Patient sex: F
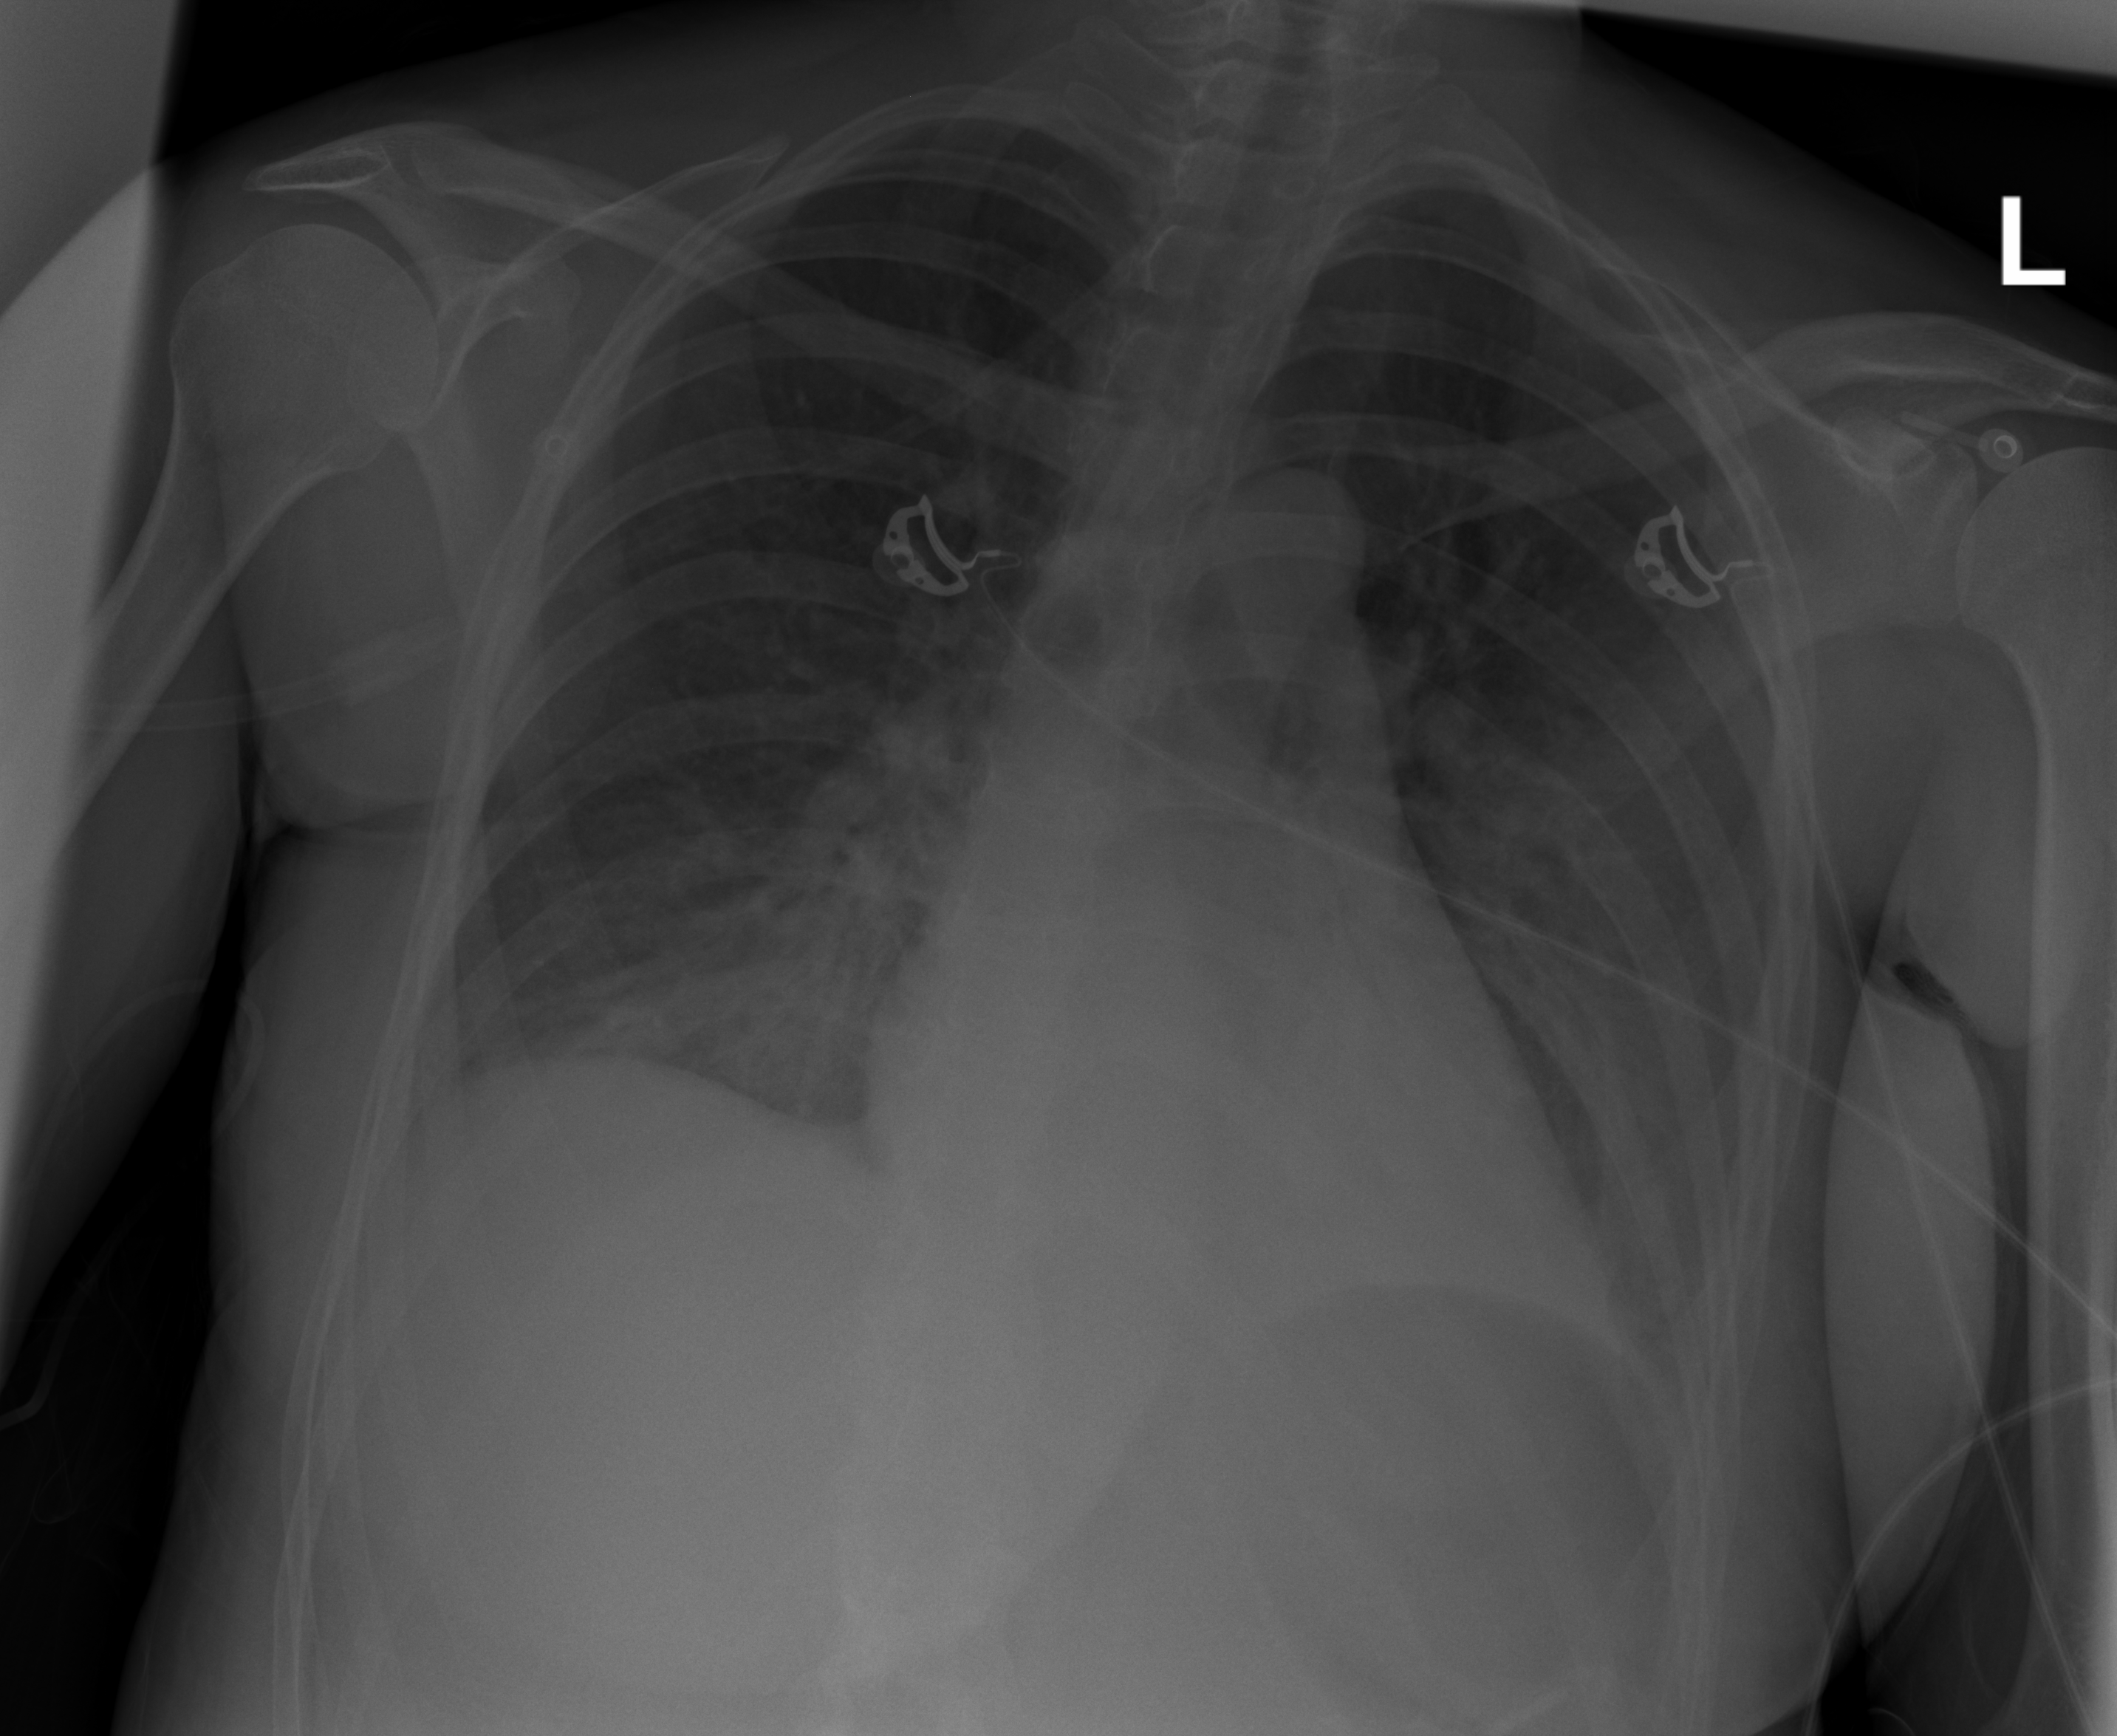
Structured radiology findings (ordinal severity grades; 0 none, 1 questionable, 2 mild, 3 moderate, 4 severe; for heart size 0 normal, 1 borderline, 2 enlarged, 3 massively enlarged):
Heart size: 1
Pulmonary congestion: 1
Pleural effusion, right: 1
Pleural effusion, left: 2
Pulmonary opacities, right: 2
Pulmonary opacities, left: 2
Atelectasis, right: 0
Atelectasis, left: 0